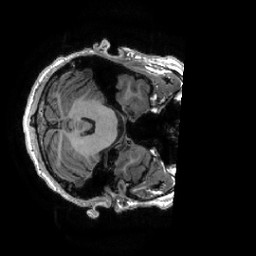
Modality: T1w
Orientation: axial
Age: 26
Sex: male
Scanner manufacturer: ge
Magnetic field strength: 3 T
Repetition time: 0.0073 s
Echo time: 0.003 s